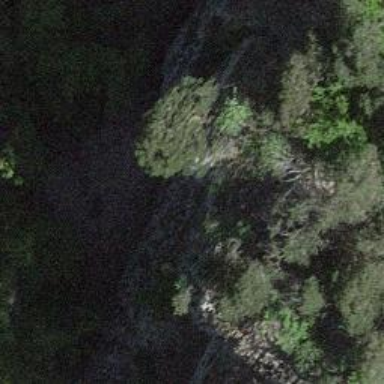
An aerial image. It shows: Natural cliff.